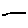
Label: line